Field crop: maize
Growth stage: 2
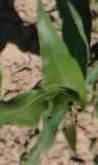
Species: maize